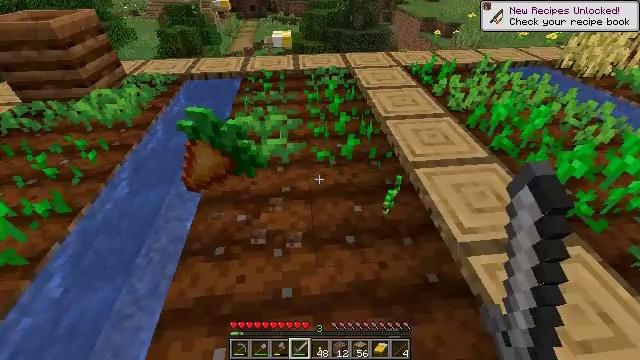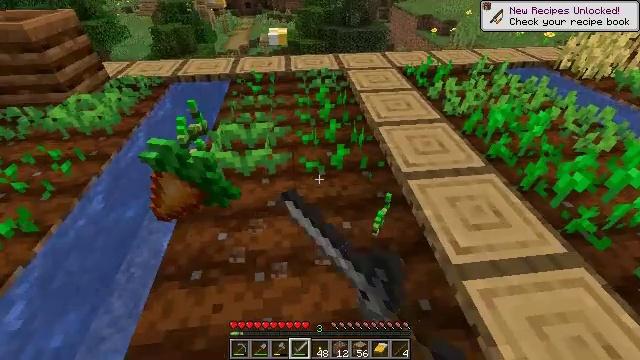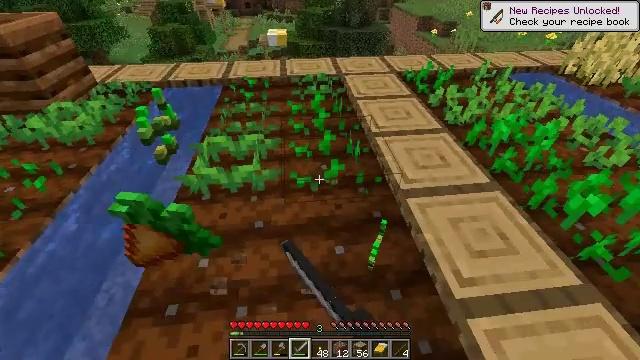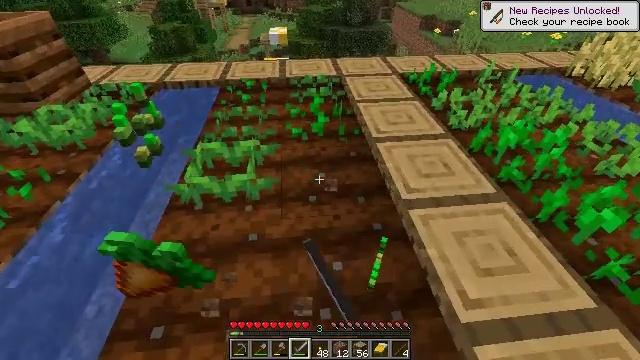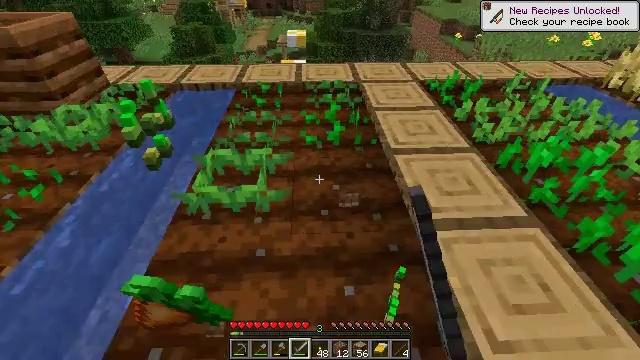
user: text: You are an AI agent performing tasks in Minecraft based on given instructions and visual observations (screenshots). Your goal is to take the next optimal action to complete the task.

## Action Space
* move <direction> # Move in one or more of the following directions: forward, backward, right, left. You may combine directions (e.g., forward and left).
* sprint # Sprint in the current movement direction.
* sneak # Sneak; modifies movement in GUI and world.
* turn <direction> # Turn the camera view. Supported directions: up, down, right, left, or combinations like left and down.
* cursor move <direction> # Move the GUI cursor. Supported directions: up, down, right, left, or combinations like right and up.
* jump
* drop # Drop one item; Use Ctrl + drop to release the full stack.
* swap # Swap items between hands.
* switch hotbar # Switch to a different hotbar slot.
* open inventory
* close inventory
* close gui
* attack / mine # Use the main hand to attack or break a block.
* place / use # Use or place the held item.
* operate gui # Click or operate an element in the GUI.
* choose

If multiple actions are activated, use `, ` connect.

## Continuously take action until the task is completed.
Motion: motion action
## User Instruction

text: Gather carrots from the field.
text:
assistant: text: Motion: move forward, attack / mine
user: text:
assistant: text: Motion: move forward, attack / mine
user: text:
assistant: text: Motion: move forward, attack / mine
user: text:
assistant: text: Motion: move forward and move left, turn left, attack / mine
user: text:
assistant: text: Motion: attack / mine